Field crop: maize
Growth stage: 2
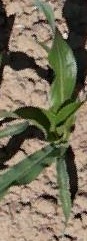
Species: maize